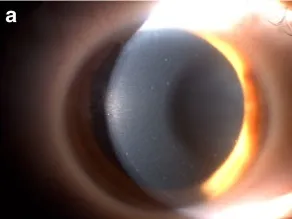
Anterior segment of the eye. A, large keratic precipitates on the corneal endothelium.
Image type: ophthalmic_imaging (slit_lamp_photograph)